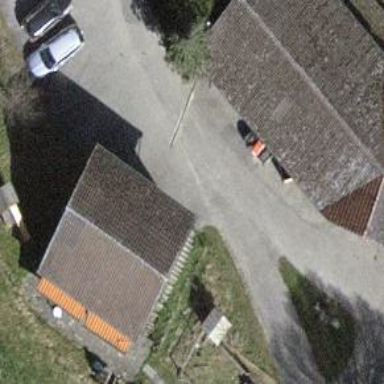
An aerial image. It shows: Shed.